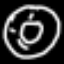
Label: donut